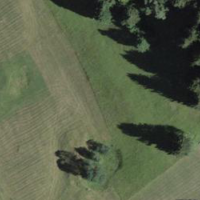
EUNIS habitat code: 26
Species observed at this site:
Neottia ovata